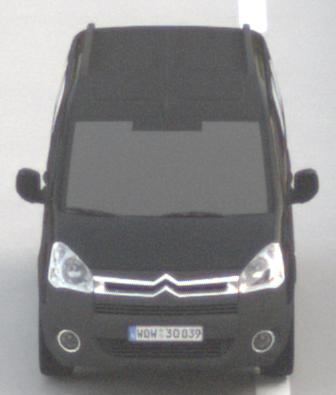
Make: Citroen
Model: Berlingo Kombi VTi 120
Detailed model: Berlingo (II) Kombi
Model produced from: 2009/12
Model produced until: 2012/03
Doors: 5
Color: black
Road condition: dry road
Daytime: sunrise or sunset
Contrast: low contrast